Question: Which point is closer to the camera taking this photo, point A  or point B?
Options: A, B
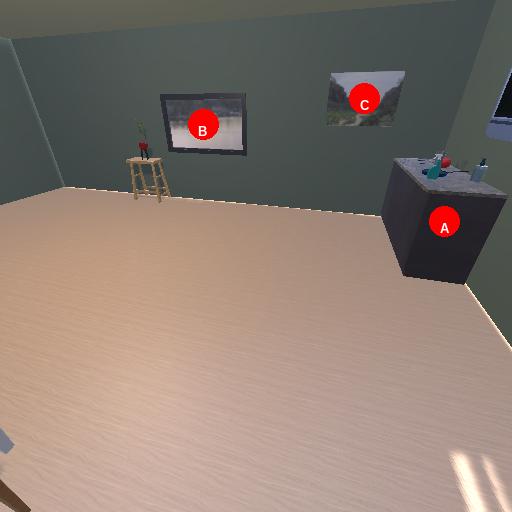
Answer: A